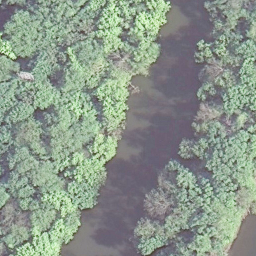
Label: river